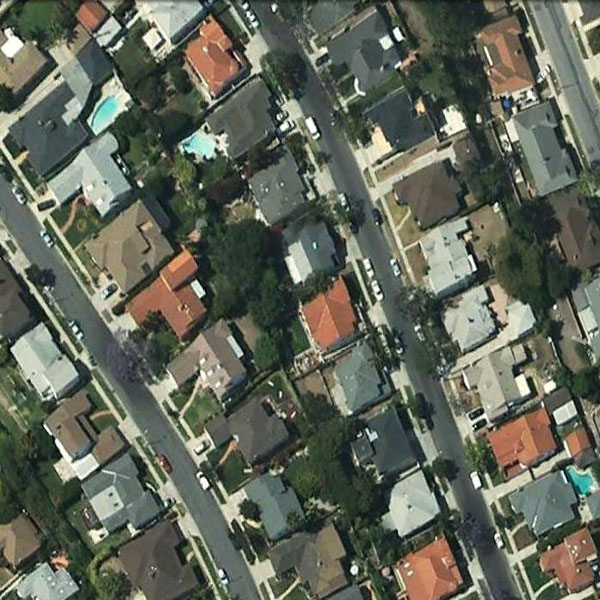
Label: Residential